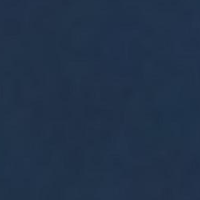
EUNIS habitat code: 14
Species observed at this site:
Fulica atra
Podiceps cristatus
Cygnus olor